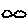
Label: cloud